Field crop: maize
Growth stage: 2
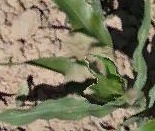
Species: maize